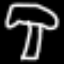
Label: mushroom